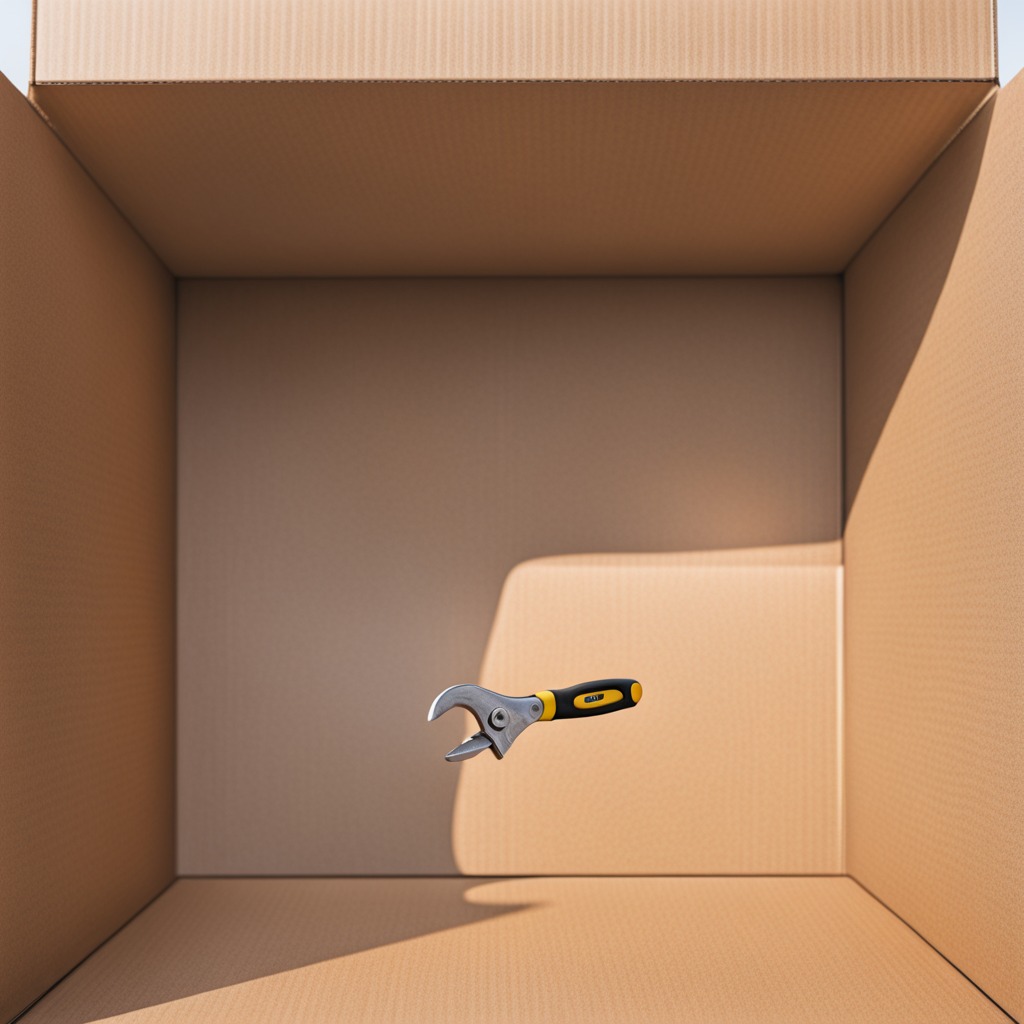
An wrench lies on a clean dry cardboard box surface in an outdoor workshop during daytime bright natural light soft shadows slightly creased but